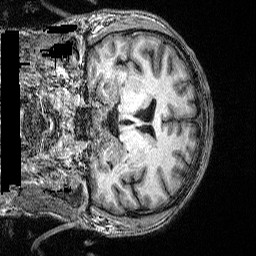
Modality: T1w
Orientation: coronal
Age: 33
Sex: male
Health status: ill
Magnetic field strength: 3 T
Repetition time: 2.53 s
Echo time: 0.00331 s